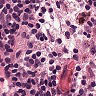
Metastatic tissue present: no